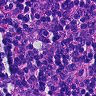
Metastatic tissue present: no